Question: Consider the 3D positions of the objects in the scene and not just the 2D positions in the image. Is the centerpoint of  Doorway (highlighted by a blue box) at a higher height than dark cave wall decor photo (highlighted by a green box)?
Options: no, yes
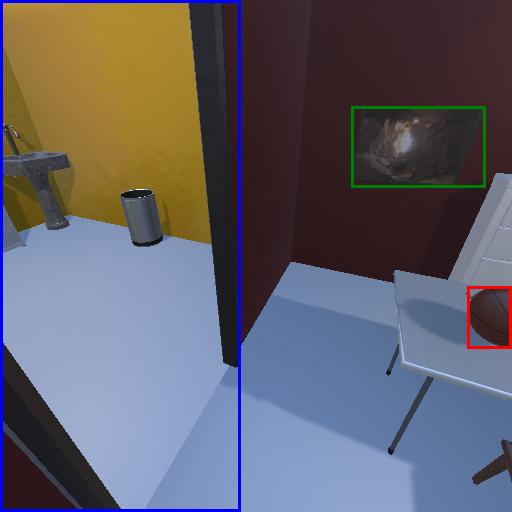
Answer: no